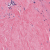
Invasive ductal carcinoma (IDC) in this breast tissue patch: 1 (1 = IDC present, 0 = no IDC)